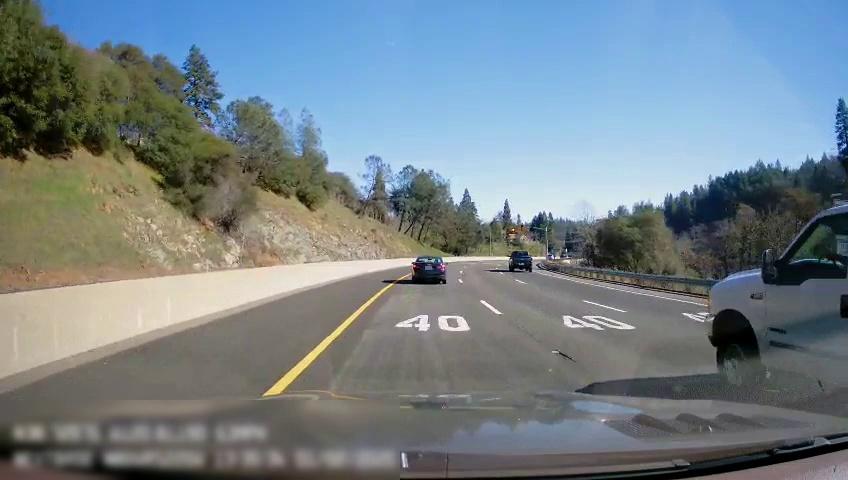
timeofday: Day
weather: Sunny
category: Drivable Space
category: Vehicles | Car
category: Vehicles | Truck
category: Vehicles | Truck
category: Vehicles | SUV
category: Lanes | Current Lane
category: Lanes | Current Lane
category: Lanes | Alternate Lane
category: Lanes | Alternate Lane